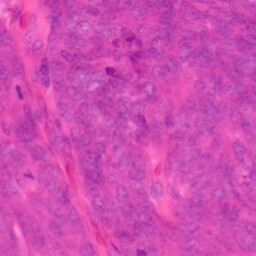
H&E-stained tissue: Colon